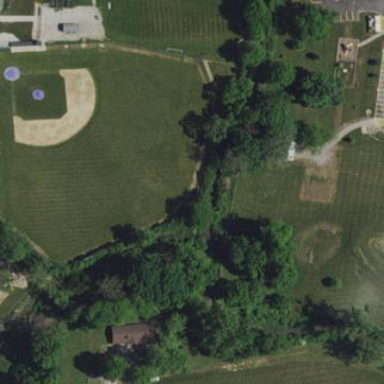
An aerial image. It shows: Baseball pitch for leisure land.